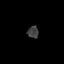
Tissue: lung
Cell type: Epithelial cells
Senescence score: 0.1725
Nuclear area (px): 132
Mean DAPI intensity: 62.439